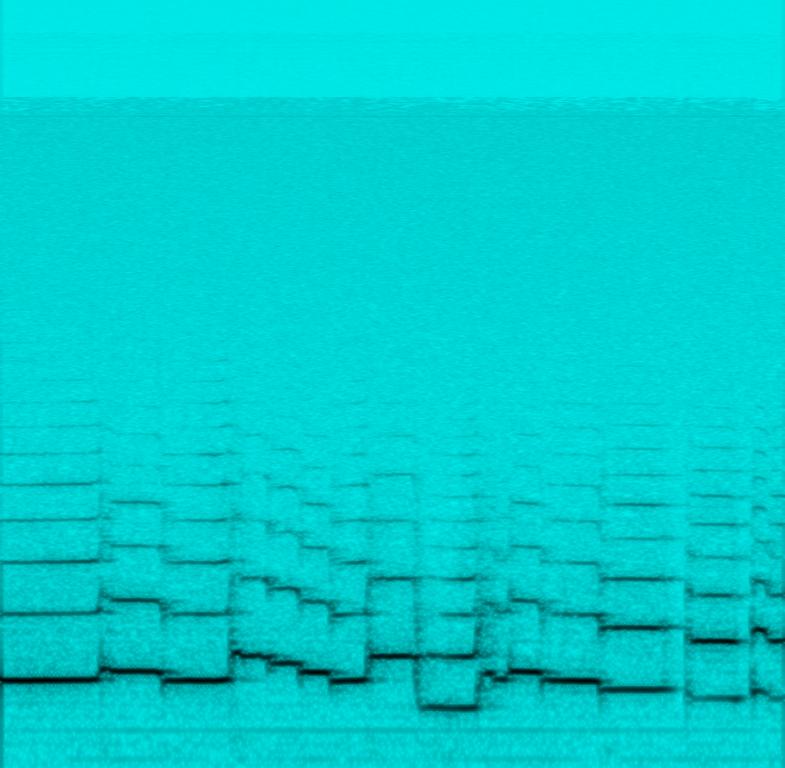
The low quality recording features a tutorial that consists of a french horn melody played in-between flat male vocal talking. The recording is noisy, mono and quiet.